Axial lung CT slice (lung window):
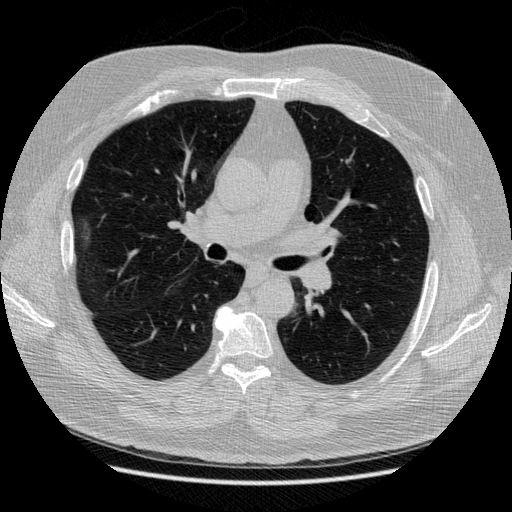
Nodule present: no